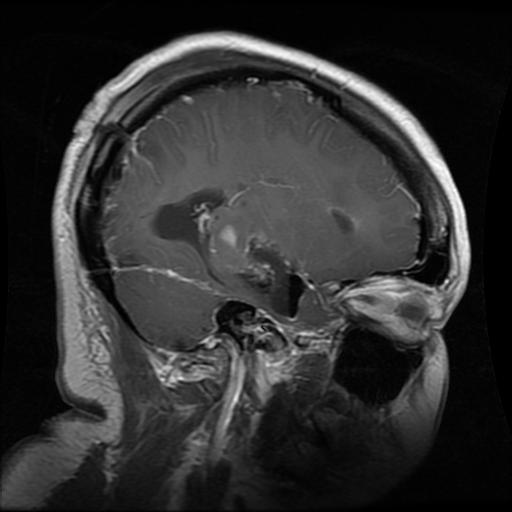
Label: glioma